Question: I want to plot my data along x-axis for a picture like this:

My dummy data looks like this:
'''
From To Class
1 3 a
4 5 b
6 10 c
10 12 b
'''
Explanation: On X-axis there are intervals; Each interval has specific class. How to plot (map) those intervals on x-axis and assign colors according class (eg., 'a=red,b=blue,c=green')?
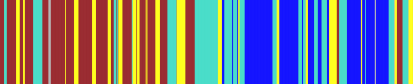
Answer: I'd use 'geom_rect'.
'''
library(ggplot2)
DF <- read.table(text="From To Class
1 3 a
4 5 b
6 10 c
10 12 b", header=TRUE)
ggplot(DF, aes(xmin=From, xmax=To, ymin=0, ymax=1, colour=Class, fill=Class)) +
geom_rect() +
theme_minimal() +
theme(axis.title=element_blank(),
axis.text.y=element_blank(),
axis.ticks.y=element_blank(),
axis.line.y=element_blank(),
panel.grid=element_blank())
'''